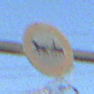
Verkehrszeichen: VerbotGespannfuhrwerke
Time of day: SunriseSunset
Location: Outdoor (Nature)
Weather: Clear
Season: NotSpecified
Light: Natural